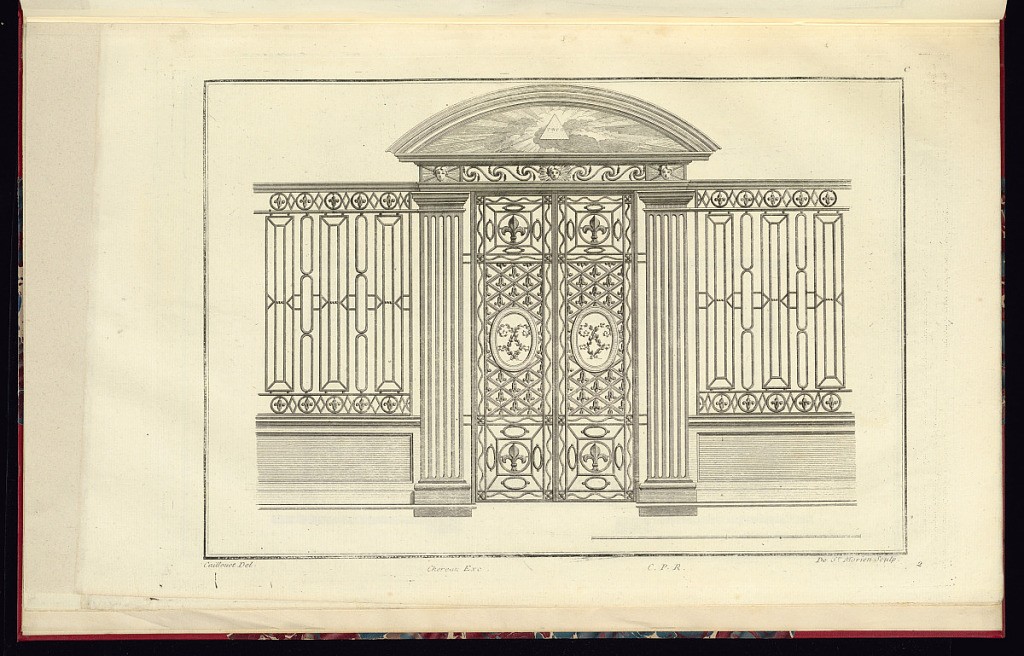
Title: Church Gate Design
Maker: Caillouet, French, mid-18th century
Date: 1775–87
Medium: Engraving and etching on paper
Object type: Print
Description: A design for a wrought-iron church gate with two large double doors, topped with a segmental (arched) pediment decorated with a pyramid surrounded by rays of light and clouds. The doors are decorated with a diaper and fleuron pattern, scrolling bands, fleurs-de-lys, and two oval roundels with the French royal cypher of double L's. The doors are flanked by fluted pilasters and geometric, wave, and scrolling bands. The plate is signed and numbered.